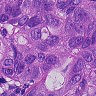
Metastatic tissue present: yes